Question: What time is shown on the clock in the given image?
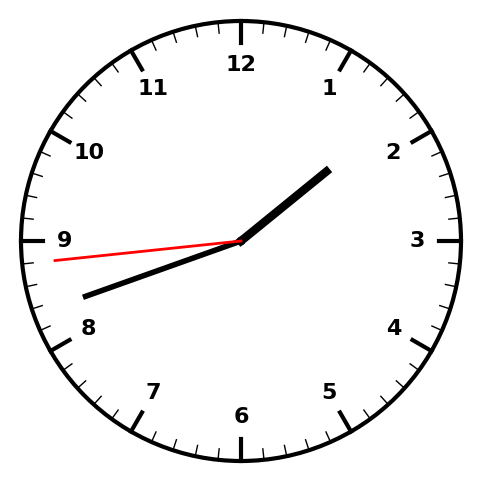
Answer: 01:41:44